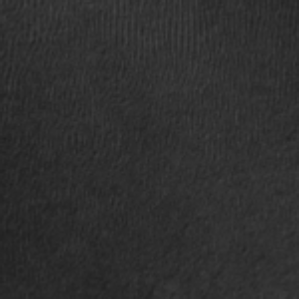
Label: frost